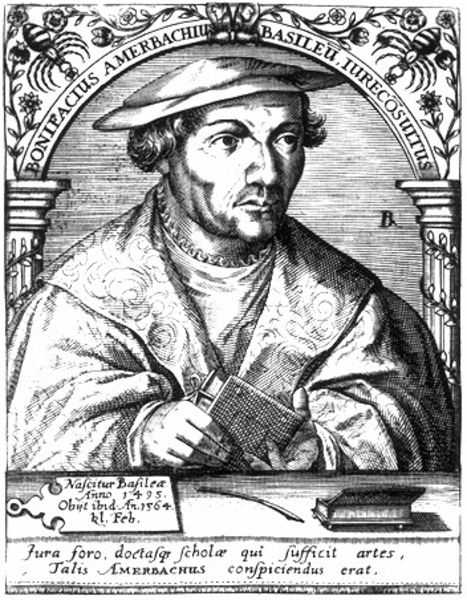
Titel: Bildnis des Bonifacius Amerbach
Künstler: Matthaeus (d.Ä.) Becker
Institution: (Seriendruck)
Schlagwörter: feder, hand, kopf, mann, umhang, weiß, blume, blumen, finger, grau, hut, mund, nase, profil, schwarz, stirn, säule, säulen, tisch, zeichnung, blick, blüte, tier, tiere, haube, muster, ornament, bart, hemd, kappe, mütze, augen, bibel, gesicht, kragen, messer, rahmen, bildnis, hände, portrait, porträt, kirche, boden, haare, mantel, frontal, kinn, locken, renaissance, ranken, schrift, bogen, lehrer, kette, grafik, graphik, rand, rundbogen, tafel, inschrift, homme, ornamente, rüschen, arkade, alter, buch, brett, druck, stich, illustration, schwarzweiß, text, buchstabe, insekten, tinte, kapitelle, ranke, oranmente, halbrund, pfarrer, werkzeug, halbprofil, hubi, schreiben, luther, kanneluren, baldachin, gelehrter, dürer, insekt, käfer, schreiber, tintenfass, schatulle, kupferstich, kästchen, spinnen, bgen, latein, lateinisch, kanelluren, stick, umschrift, professor, frühe neuzeit, seriendruck, spinne, reformator, schatule, soutane, livre, bonifacius, jura, halbpprofil, 1564, 1495, amerbachius, basikika, ecrive, artes, sälulen